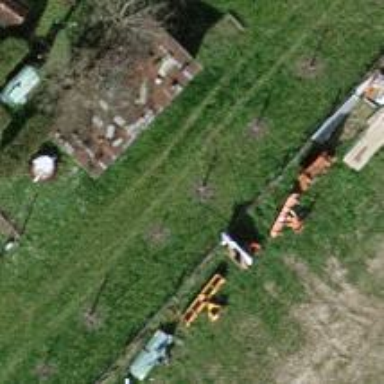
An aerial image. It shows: Shed building.